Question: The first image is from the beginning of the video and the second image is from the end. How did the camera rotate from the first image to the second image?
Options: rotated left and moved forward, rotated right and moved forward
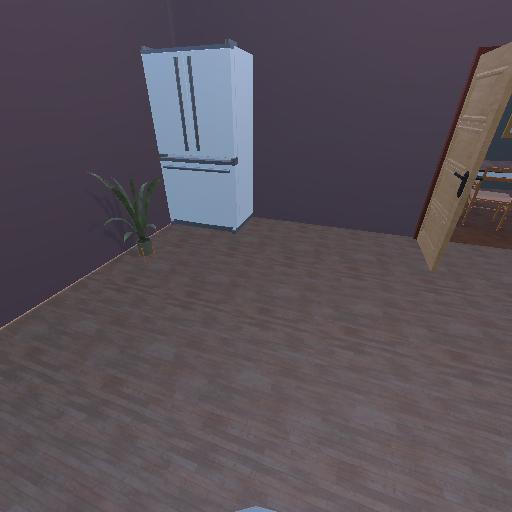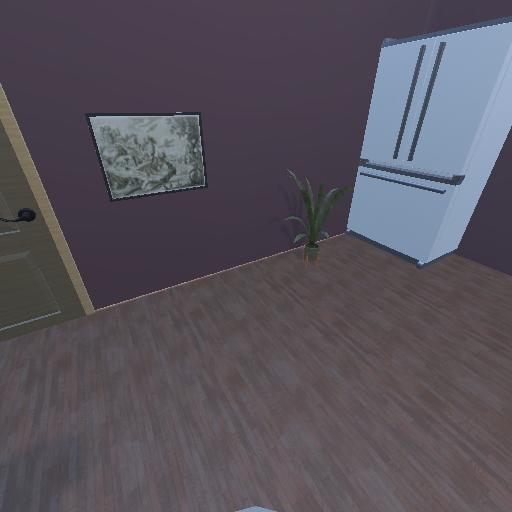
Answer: rotated left and moved forward